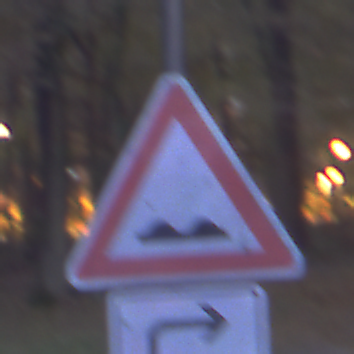
Verkehrszeichen: UnebeneFahrbahn
Zusatzzeichen unten: RichtungsangabeDurchPfeile5
Umgebung: Outdoor, Suburban
Tageszeit: Night
Wetter: PartlyCloudy
Licht: Artificial
Jahreszeit: NotSpecified
Kontrast: LowContrast